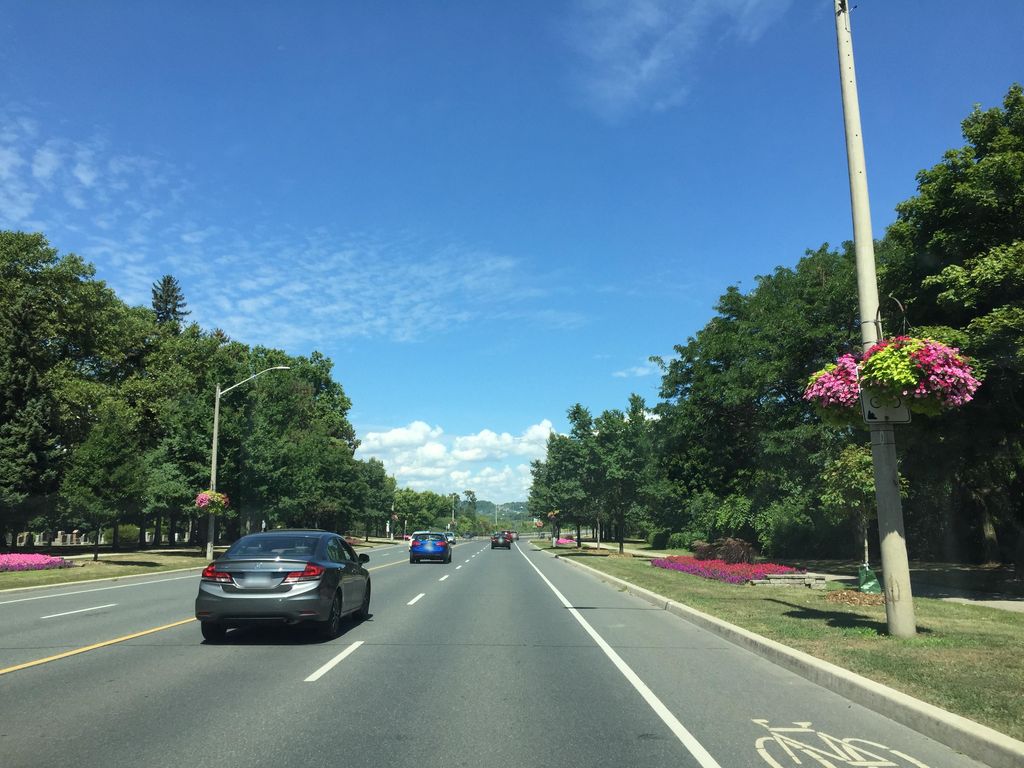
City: hamilton